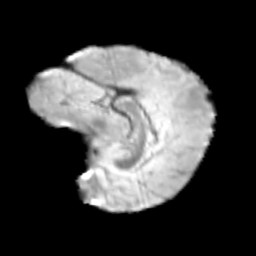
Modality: T2w
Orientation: sagittal
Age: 12
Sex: female
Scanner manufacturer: siemens
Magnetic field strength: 3 T
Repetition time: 3.8 s
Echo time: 0.07 s